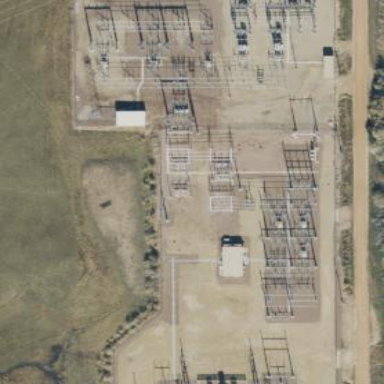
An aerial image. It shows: Distribution-level power substation.